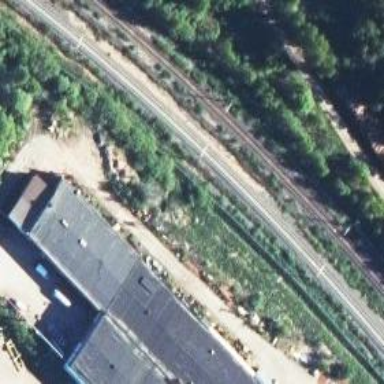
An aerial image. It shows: Railway track with electrified contact lines. This is siding track.